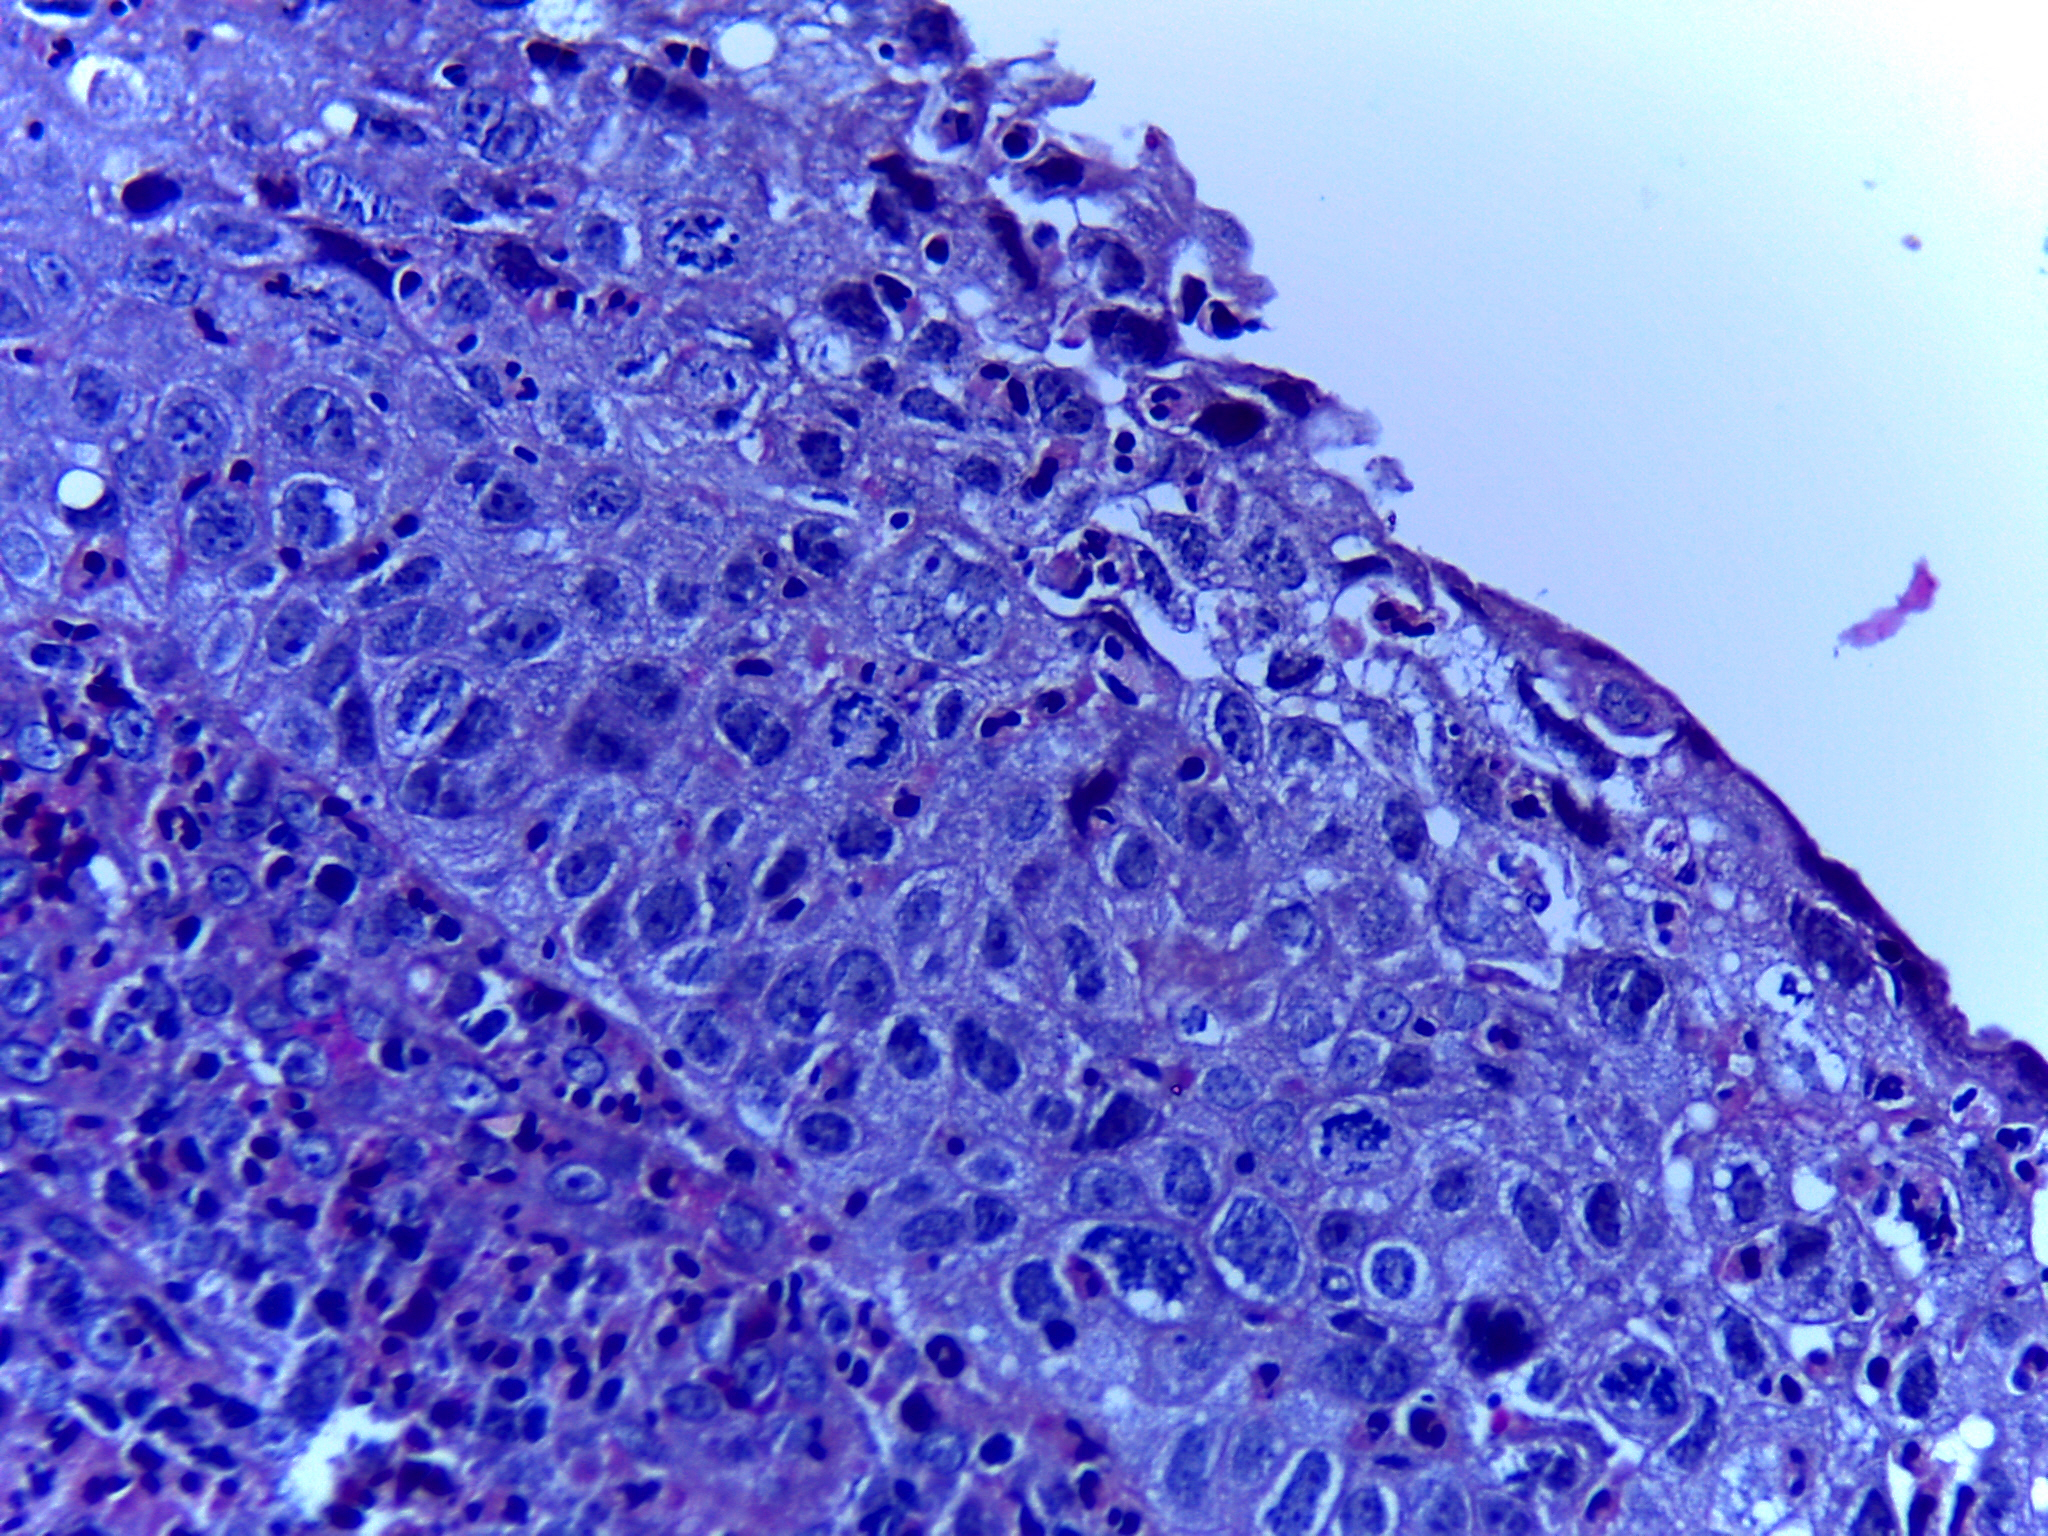
Diagnosis: OSCC